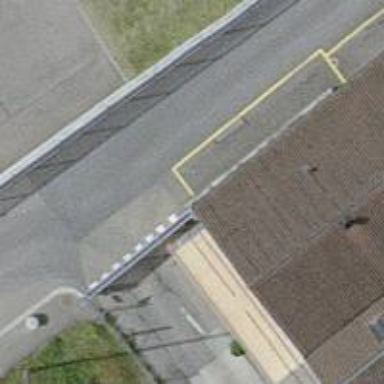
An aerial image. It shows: Gate.